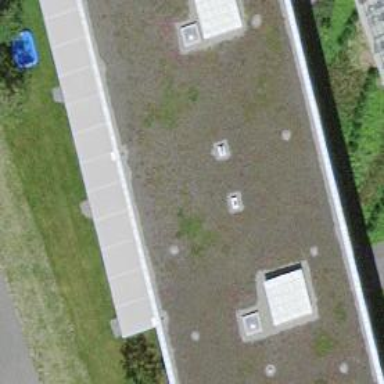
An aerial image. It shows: Building with flat roof.